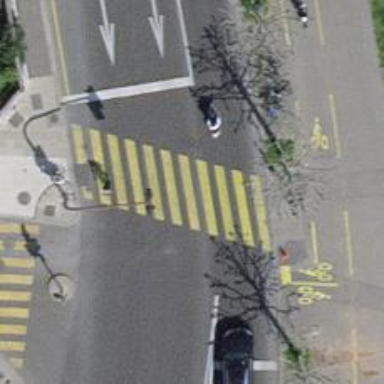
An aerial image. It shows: Crossing with traffic signals.